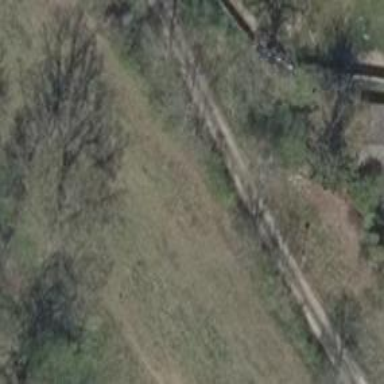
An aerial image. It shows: Abandoned railway.